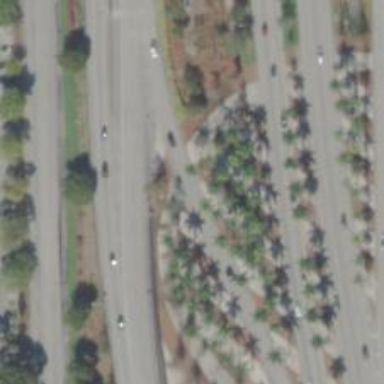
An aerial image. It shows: Trunk link highway with asphalt surface.